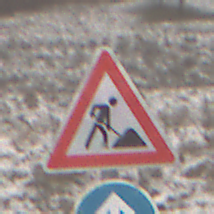
Verkehrszeichen: Arbeitsstelle
Zusatzzeichen unten: VorgeschriebeneFahrtrichtungGeradeaus
Umgebung: Outdoor, Nature
Tageszeit: Midday
Wetter: Overcast
Licht: Natural
Jahreszeit: Winter
Kontrast: LowContrast